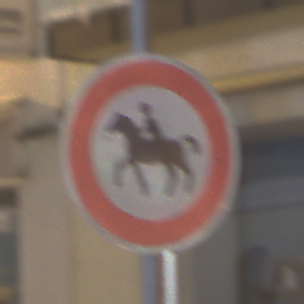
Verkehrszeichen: VerbotReiter
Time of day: Night
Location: Outdoor (Urban)
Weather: Overcast
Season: Winter
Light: Artificial